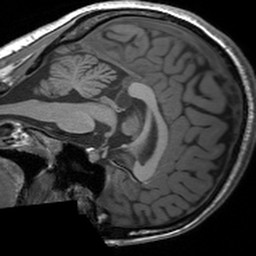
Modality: T1w
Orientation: sagittal
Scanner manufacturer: siemens
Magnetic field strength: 3 T
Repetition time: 1.54 s
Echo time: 0.00234 s